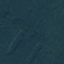
Label: Forest